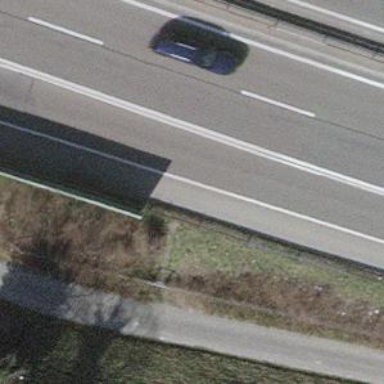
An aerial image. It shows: Motorway link.